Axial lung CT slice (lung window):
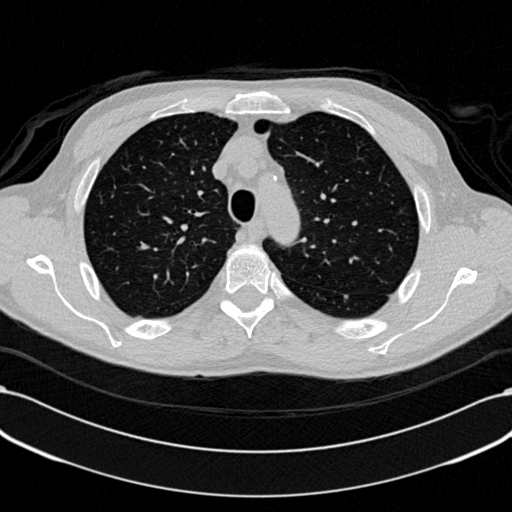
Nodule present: no